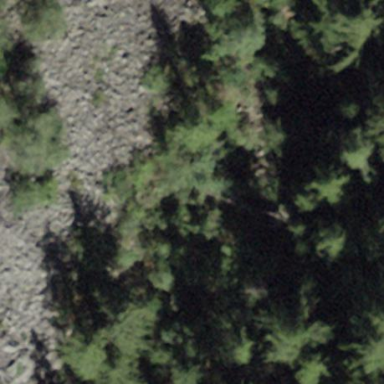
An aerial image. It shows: Natural scree.